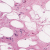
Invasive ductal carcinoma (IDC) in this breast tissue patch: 0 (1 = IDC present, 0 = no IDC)